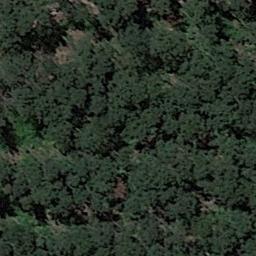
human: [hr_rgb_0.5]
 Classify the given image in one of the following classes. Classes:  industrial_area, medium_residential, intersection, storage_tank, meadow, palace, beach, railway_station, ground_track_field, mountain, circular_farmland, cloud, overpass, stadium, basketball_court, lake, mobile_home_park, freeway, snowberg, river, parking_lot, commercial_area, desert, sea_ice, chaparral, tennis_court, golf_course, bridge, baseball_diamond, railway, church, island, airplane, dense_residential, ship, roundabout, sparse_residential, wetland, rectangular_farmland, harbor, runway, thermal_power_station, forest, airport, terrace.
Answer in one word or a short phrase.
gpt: forest